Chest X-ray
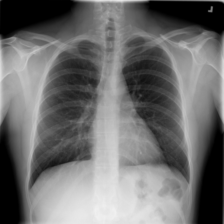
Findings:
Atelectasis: negative
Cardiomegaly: negative
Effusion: negative
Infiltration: positive
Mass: negative
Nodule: negative
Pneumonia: negative
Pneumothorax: negative
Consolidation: negative
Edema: negative
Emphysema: negative
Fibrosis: negative
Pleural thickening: negative
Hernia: negative